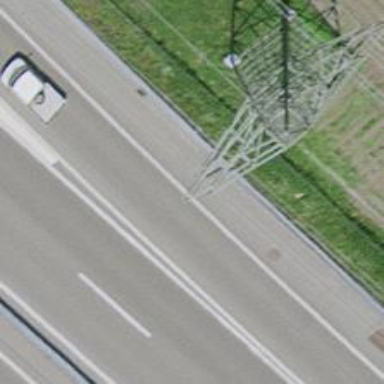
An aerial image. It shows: Asphalt motorway link.